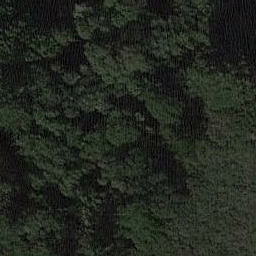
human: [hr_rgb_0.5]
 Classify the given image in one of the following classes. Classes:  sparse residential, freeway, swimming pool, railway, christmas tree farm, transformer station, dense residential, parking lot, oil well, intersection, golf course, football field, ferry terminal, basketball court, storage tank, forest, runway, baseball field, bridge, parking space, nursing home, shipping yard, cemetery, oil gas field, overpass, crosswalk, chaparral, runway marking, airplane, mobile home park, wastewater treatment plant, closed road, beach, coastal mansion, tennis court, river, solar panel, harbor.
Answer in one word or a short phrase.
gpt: forest